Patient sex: M
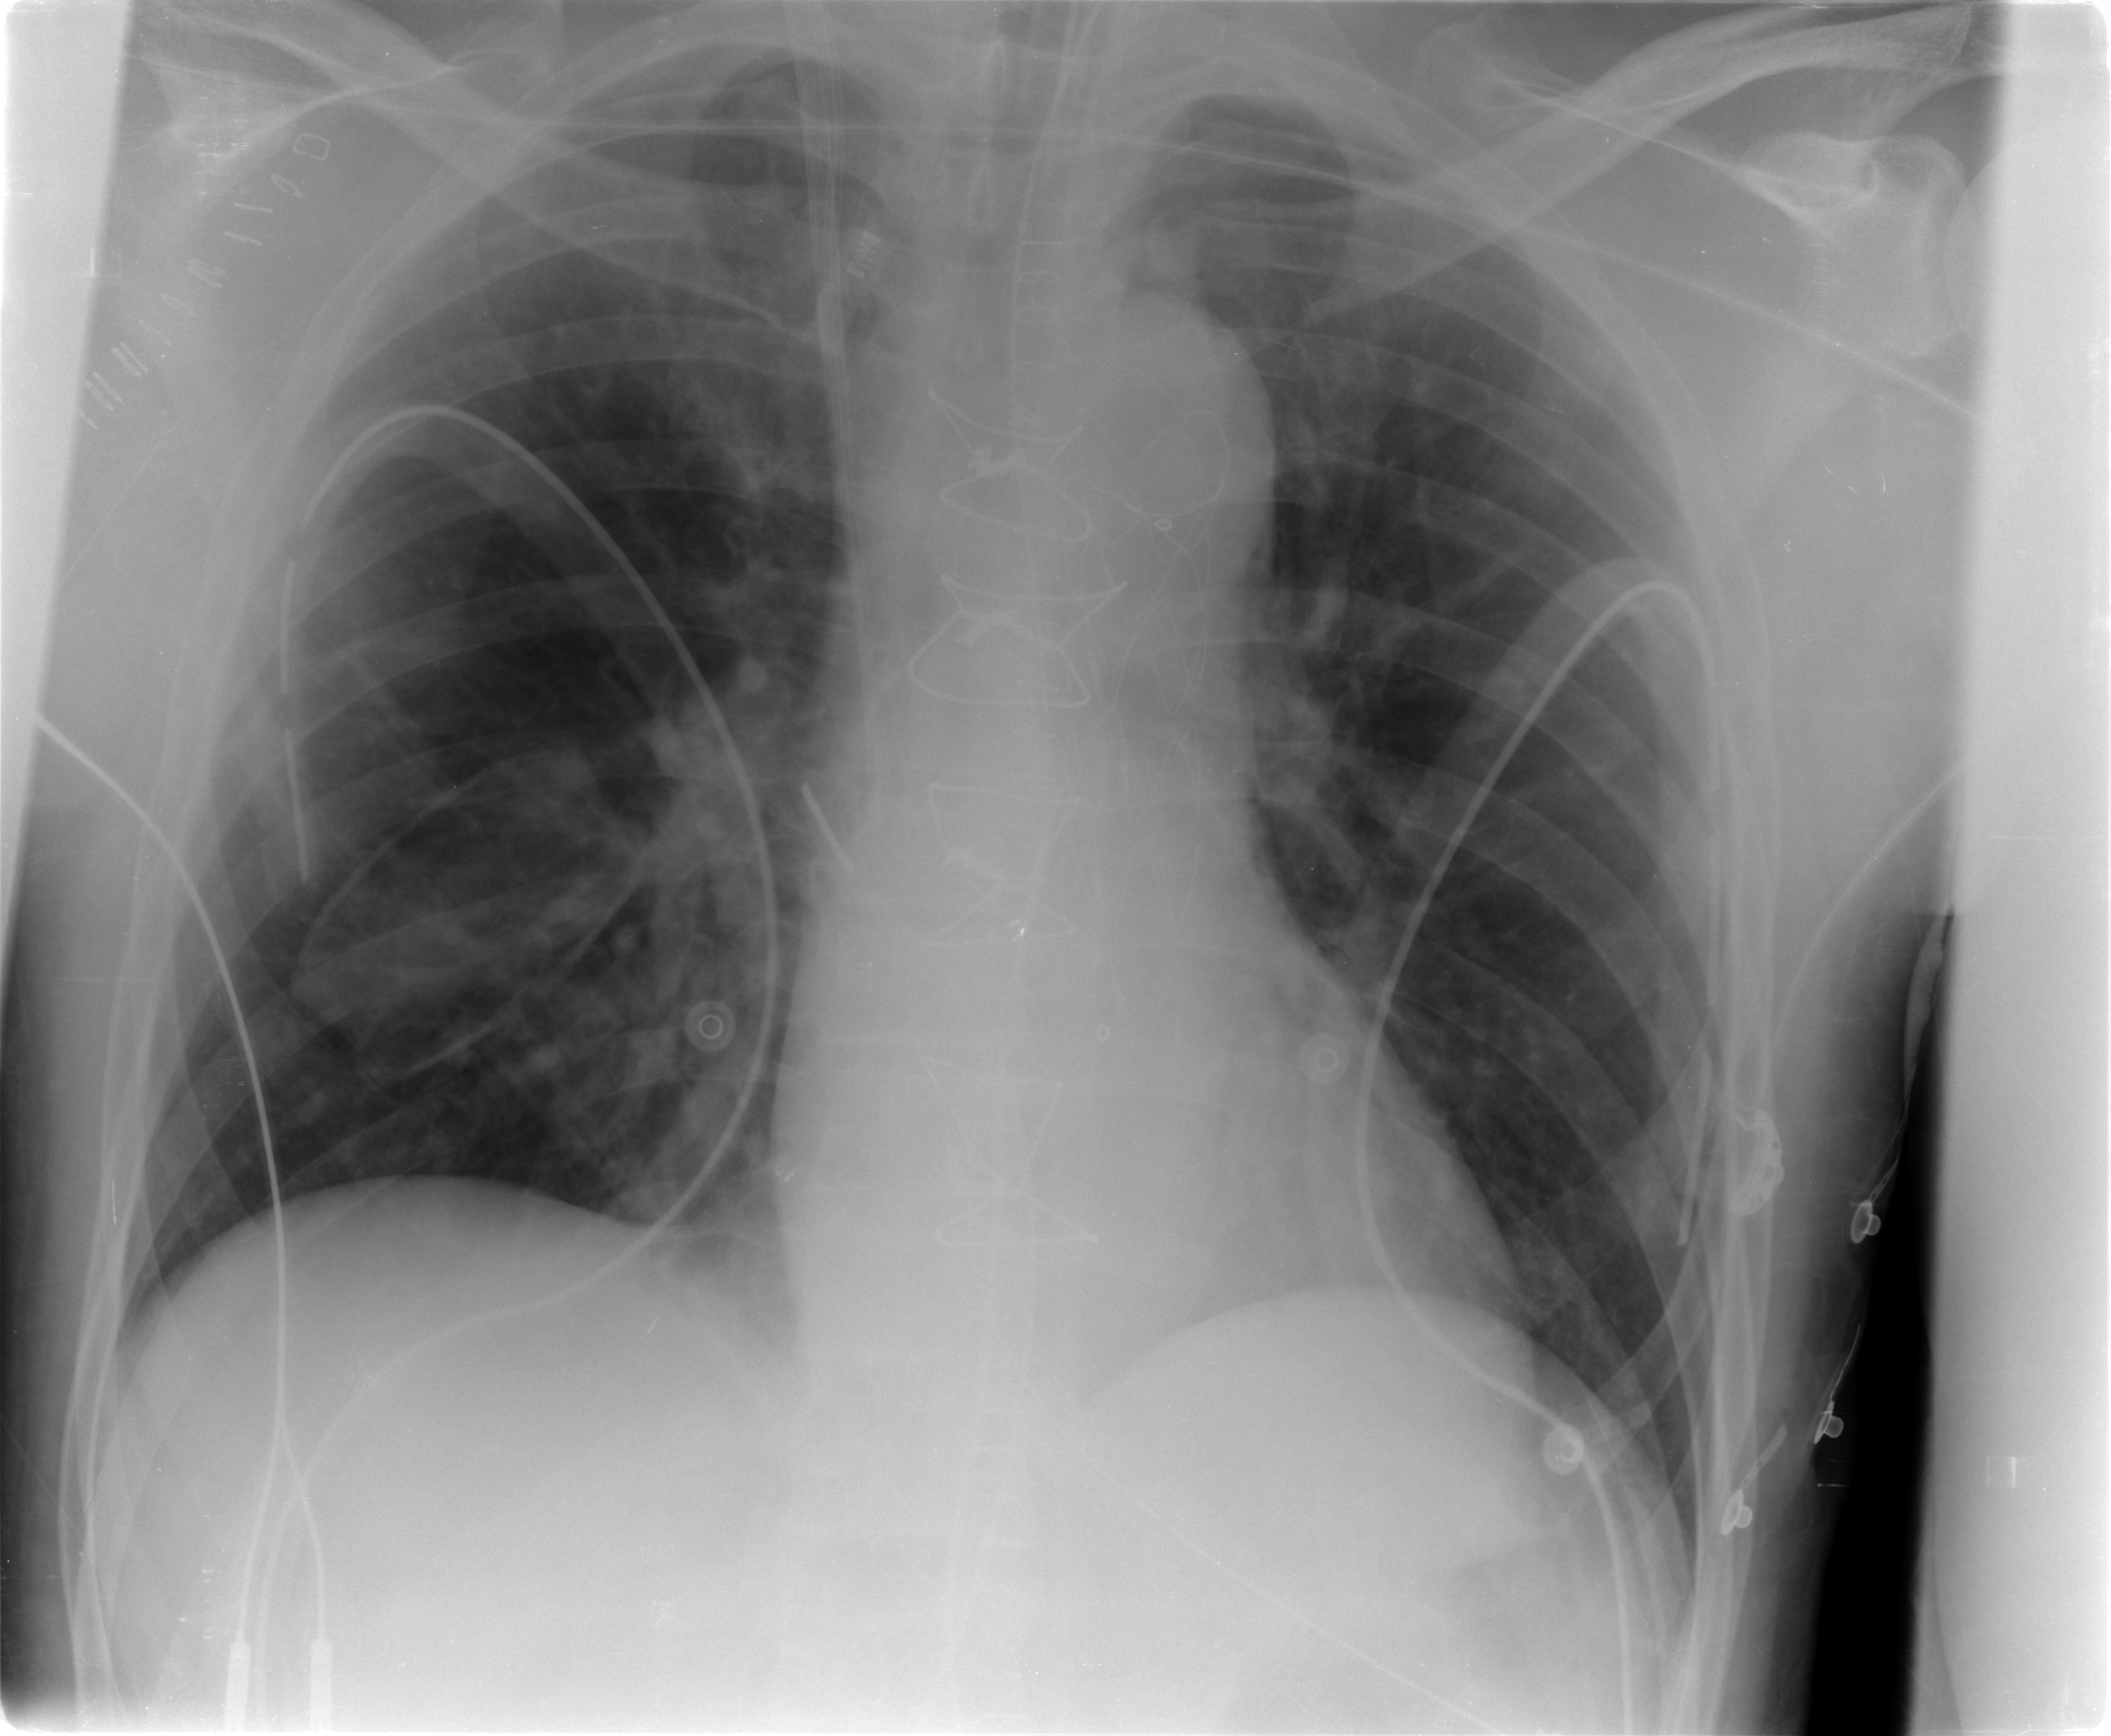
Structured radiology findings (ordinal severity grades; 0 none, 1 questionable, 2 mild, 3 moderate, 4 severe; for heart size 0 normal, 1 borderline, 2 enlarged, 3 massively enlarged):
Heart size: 0
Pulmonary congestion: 2
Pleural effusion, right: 0
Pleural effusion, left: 0
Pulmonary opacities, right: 0
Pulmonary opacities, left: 0
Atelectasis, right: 0
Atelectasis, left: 0